Question: I have deployed cloud service (NOT virtual machine) and attached it to the virtual network that I've created with following cloud service configuration:
'''
<NetworkConfiguration>
<VirtualNetworkSite name="MyVirtualNetwork" />
<AddressAssignments>
<InstanceAddress roleName="SampleAzureVpn">
<Subnets>
<Subnet name="Subnet-1" />
</Subnets>
</InstanceAddress>
</AddressAssignments>
</NetworkConfiguration>
'''
When I enter the virtual network dashboard in Azure Management panel I can see that my instance has it's IP set to 192.168.176.133.

Now, the question is, is this the static IP, or can it change for given instance? I need to ensure that this IP doesn't change on instance reset etc.
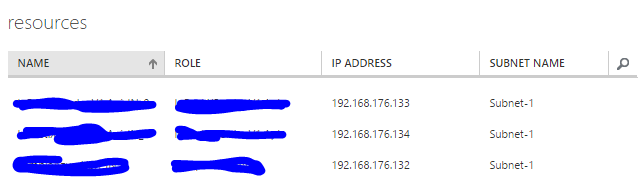
Answer: I had the same problem with multiple instances.
As far as I know the ips are dynamic. That's for a good reason. When dynamically adding instances for different roles, prediction of the ips would be a configuration nightmare.
I solved it via an internal load balancer. Using an internal load balancer allows you to define one static ip address that takes into account that multiple web/ worker roles can be addressed from within the VPN. Have a look here <URL>
--- update ---
To clarify: Internal load balancers on web and worker roles do work, have a look onto the pieces you have to add to make it running. Unlike the ILB for virtual machines, you don't need Powershell, just configuration.
1. put in the loadbalancer definition to your ServiceConfiguration.Cloud.cscfg: <LoadBalancers>
<LoadBalancer name="loadbalancername">
<FrontendIPConfiguration type="private" subnet="subnet-name" staticVirtualNetworkIPAddress="{your static ip}" />
</LoadBalancer>
</LoadBalancers>
2. Add your inputendpoint to the web/ workerrole in question in ServiceDefinition.csdef: <Endpoints>
<InputEndpoint name="faredb-reader-ilb-endpoint-http" protocol="http" localPort="8080" port="8080" loadBalancer="loadbalancername" />
</Endpoints>
You have to have the subset already configured as part of the ServiceDefinition.csdef. The static ip should be part of the subnet.
Please refer to <URL> for some more information. I also had some trouble setting it up. Documentation is not that complete.